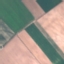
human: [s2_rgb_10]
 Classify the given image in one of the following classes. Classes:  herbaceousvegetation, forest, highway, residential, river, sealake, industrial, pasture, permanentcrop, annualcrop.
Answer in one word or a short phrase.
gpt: AnnualCrop